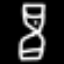
Label: hourglass